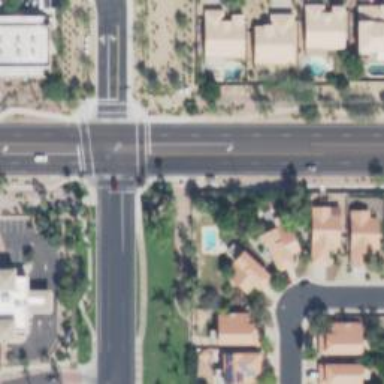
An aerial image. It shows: Marked road crossing.